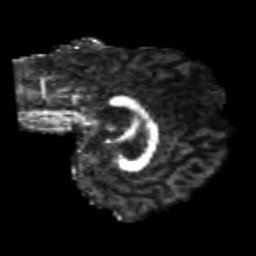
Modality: FA
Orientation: sagittal
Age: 26
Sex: male
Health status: healthy
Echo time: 0.074 s